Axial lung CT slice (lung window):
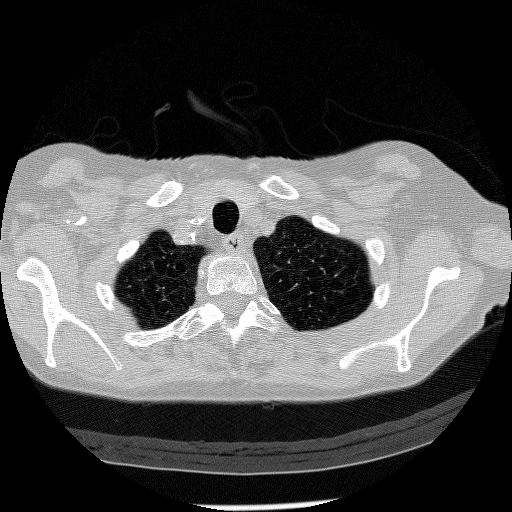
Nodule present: no